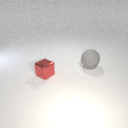
large gray rubber sphere behind small red metal cube